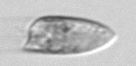
Label: Prorocentrum_dentatum